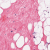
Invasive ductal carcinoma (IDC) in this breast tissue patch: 0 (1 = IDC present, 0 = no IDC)